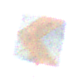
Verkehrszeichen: RichtungstafelnInKurvenKleinRechts
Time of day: SunriseSunset
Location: Outdoor (Suburban)
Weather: PartlyCloudy
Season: NotSpecified
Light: Natural